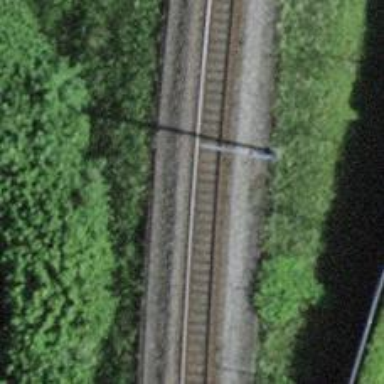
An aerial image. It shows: Single-track electrified railway with contact line.